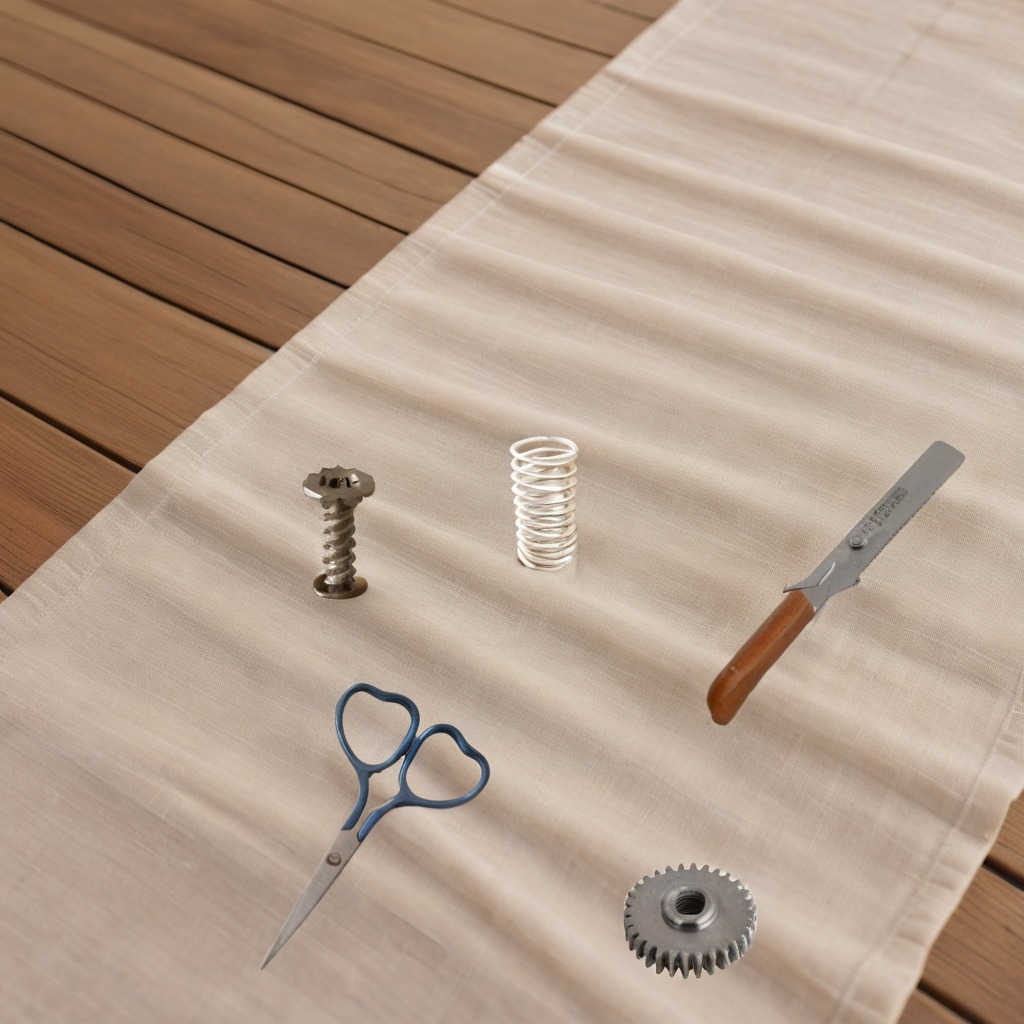
A steel gear with teeth, a metal machine screw, a coiled metal spring, a handheld metal saw, and a pair of scissors are lying on the wooden table.